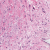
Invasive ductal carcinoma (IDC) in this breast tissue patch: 1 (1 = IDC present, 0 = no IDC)